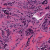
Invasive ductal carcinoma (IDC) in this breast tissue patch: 1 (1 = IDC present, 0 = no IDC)